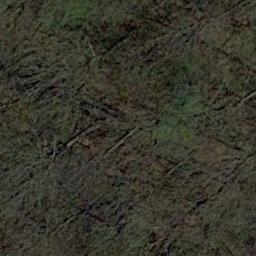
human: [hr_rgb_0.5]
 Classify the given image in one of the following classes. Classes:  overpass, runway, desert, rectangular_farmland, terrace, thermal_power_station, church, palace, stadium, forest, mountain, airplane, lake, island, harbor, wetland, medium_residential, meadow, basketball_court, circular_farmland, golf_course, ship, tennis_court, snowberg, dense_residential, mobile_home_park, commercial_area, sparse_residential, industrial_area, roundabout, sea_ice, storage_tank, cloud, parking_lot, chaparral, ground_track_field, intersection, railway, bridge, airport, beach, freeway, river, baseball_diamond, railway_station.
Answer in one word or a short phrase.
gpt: forest